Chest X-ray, PA view. Patient: 67 years old, sex M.
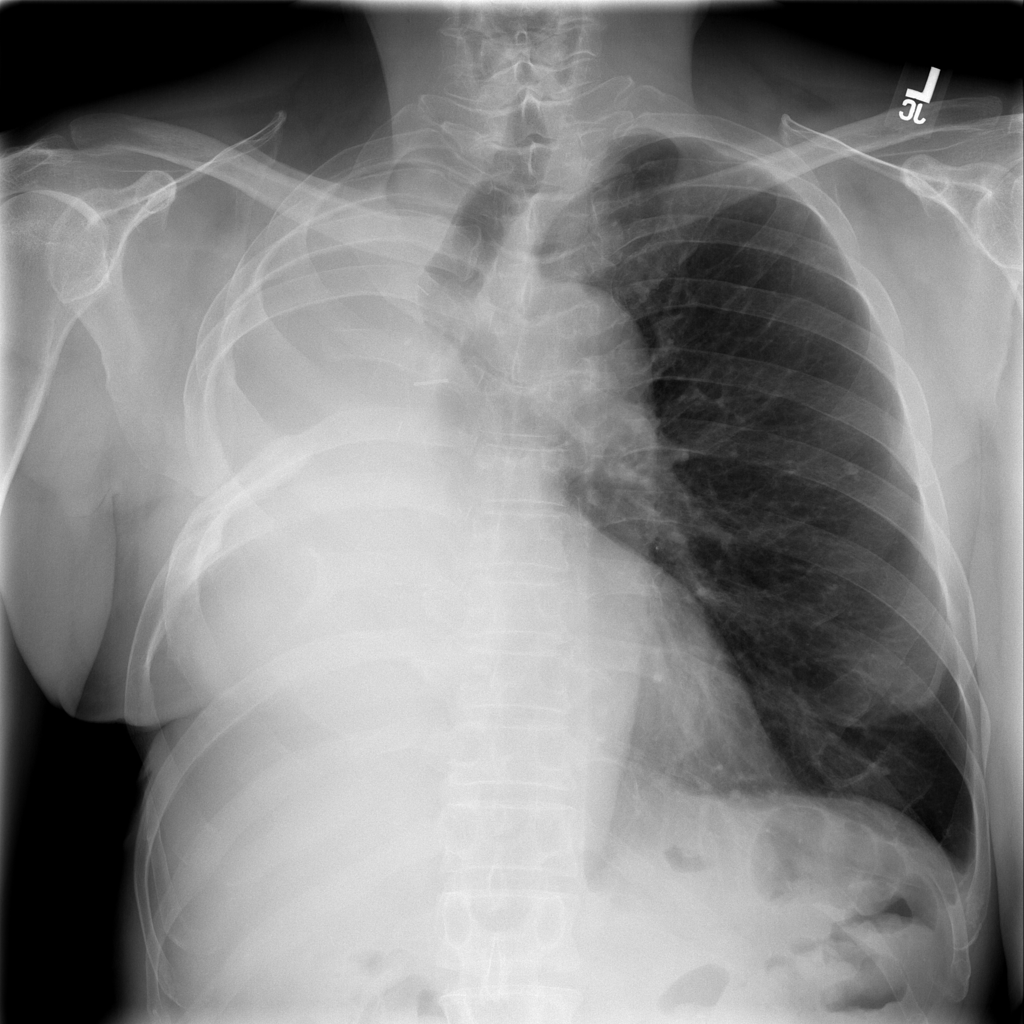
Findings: No Finding